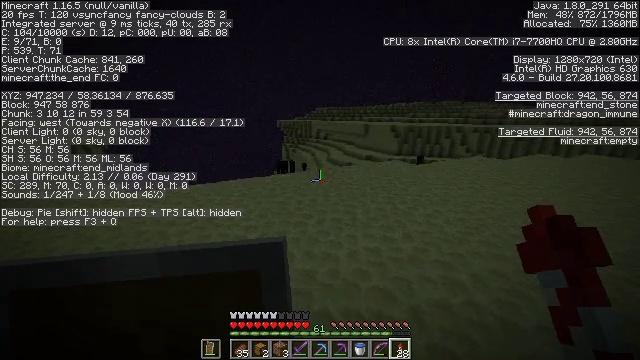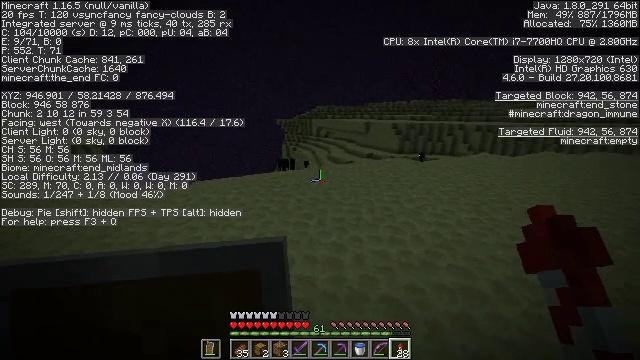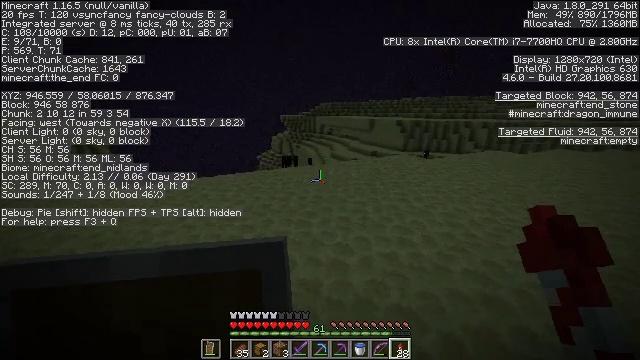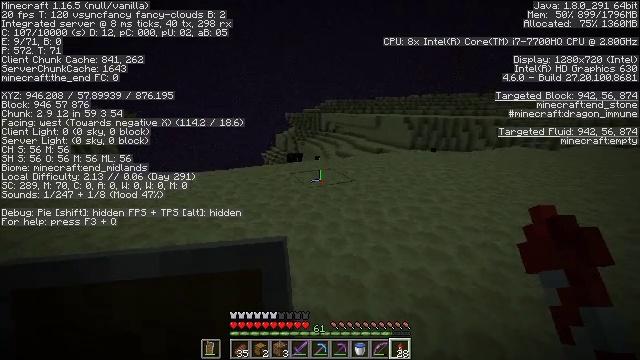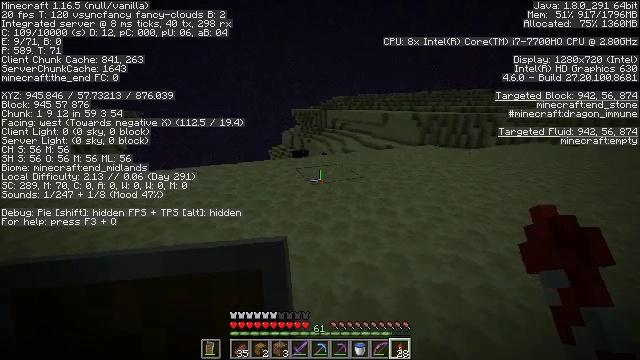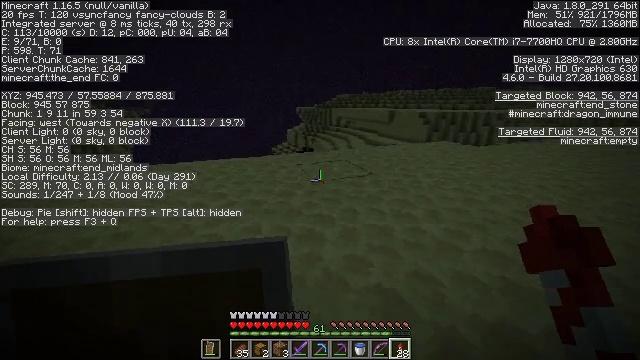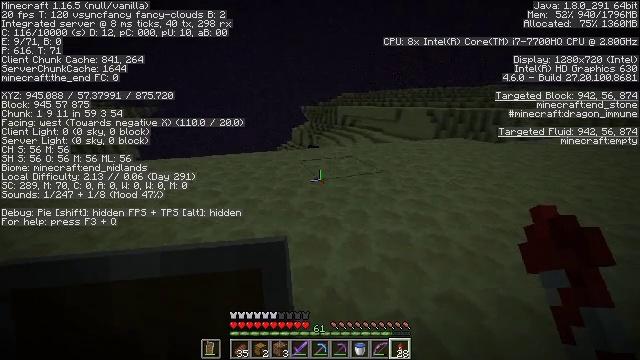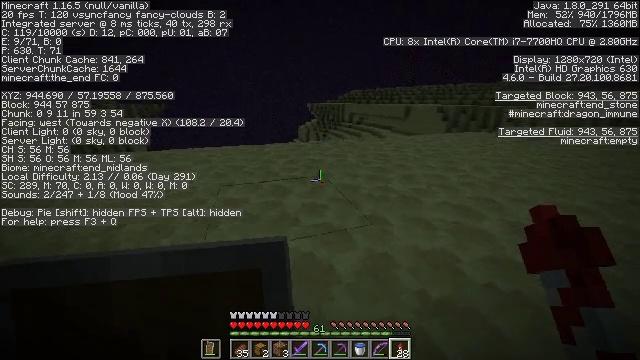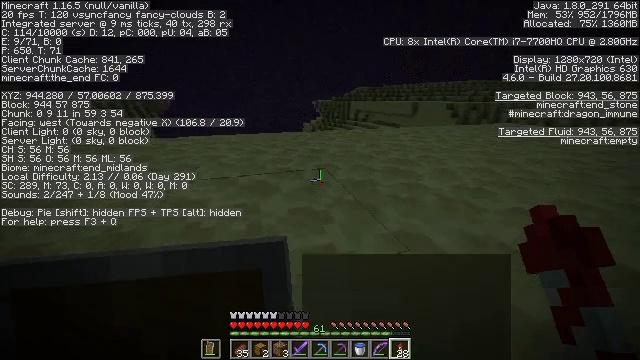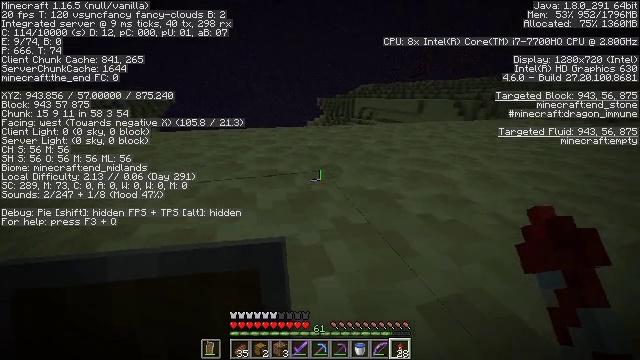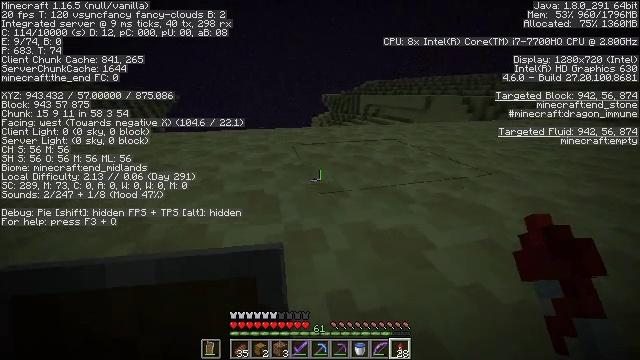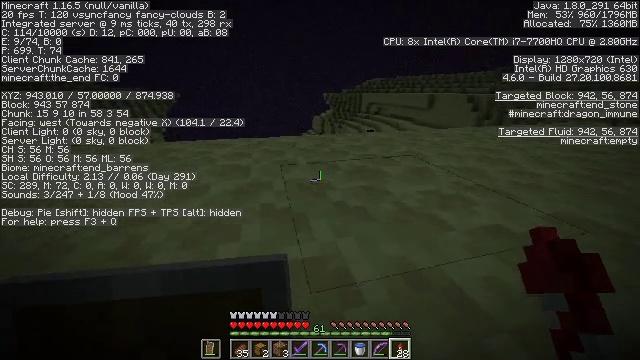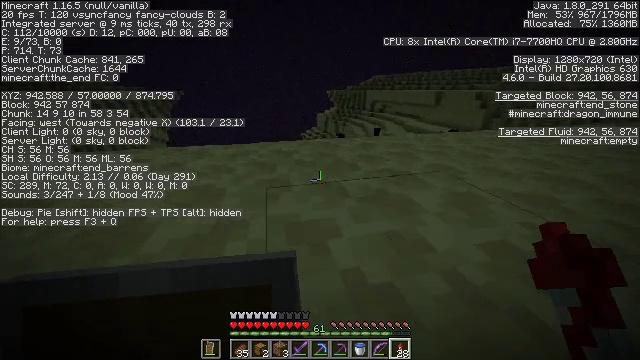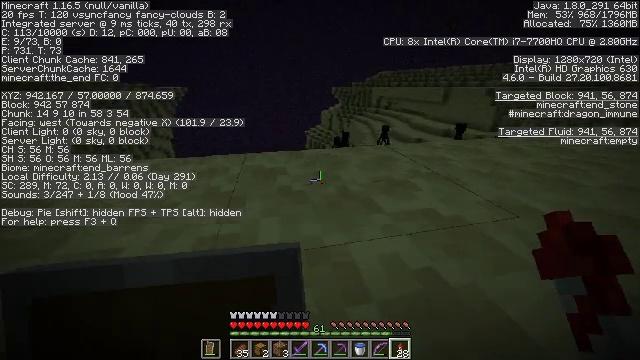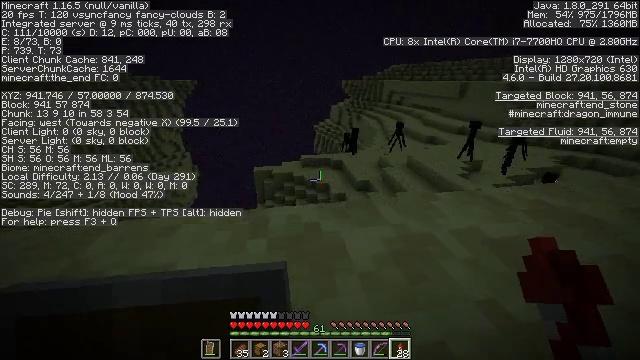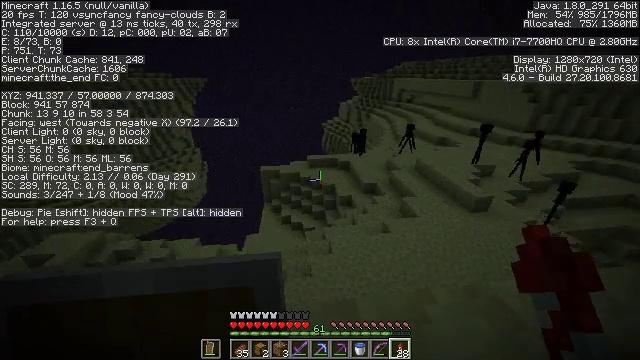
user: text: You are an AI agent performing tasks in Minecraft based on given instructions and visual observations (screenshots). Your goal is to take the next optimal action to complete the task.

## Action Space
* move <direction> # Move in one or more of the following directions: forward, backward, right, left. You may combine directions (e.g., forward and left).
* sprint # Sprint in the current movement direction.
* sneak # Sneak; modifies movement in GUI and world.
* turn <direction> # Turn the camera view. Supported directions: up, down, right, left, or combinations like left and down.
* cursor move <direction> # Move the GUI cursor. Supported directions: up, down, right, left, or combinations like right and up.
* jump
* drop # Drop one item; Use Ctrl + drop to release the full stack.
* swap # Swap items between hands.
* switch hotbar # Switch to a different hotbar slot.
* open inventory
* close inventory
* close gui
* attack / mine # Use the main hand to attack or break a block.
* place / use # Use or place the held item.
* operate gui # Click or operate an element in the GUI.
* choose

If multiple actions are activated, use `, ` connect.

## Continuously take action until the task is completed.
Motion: motion action
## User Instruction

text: Mine the end stone in the End dimension.
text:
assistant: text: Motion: move forward and move right
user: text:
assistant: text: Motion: move forward and move right
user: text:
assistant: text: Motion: move forward and move right, turn left
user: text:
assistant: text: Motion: move forward and move right, turn left
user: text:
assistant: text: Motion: move forward and move right, turn left
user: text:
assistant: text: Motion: move forward and move right, turn left
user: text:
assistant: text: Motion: move forward and move right, turn left
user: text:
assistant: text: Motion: move forward and move right, turn left
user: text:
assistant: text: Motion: move forward and move right, turn left
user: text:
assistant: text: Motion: move forward and move right, turn left
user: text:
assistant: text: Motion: move forward and move right
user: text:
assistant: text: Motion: move forward and move right, turn left
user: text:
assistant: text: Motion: move forward and move right, turn left
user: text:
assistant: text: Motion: move forward and move right, turn left and down
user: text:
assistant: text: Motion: move right, turn left and down
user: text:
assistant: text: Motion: move right, turn left
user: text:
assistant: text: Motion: no_op
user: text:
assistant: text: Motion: move back
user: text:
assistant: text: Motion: move back, turn right and down
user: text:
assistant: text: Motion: move back, turn right and down
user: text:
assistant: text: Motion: move back, turn right and down
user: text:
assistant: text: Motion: move back, turn right and down
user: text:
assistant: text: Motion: move back and move right
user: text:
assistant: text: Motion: move back and move right
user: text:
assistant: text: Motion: move back and move right
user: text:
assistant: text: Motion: move back and move right
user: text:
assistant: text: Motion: move back and move right
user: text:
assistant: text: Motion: move back and move right
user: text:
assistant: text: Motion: move back and move right
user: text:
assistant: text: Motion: move back and move right